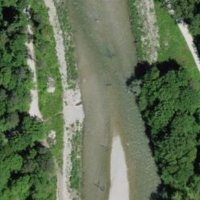
EUNIS habitat code: 41
Species observed at this site:
Fagus sylvatica
Ajuga reptans